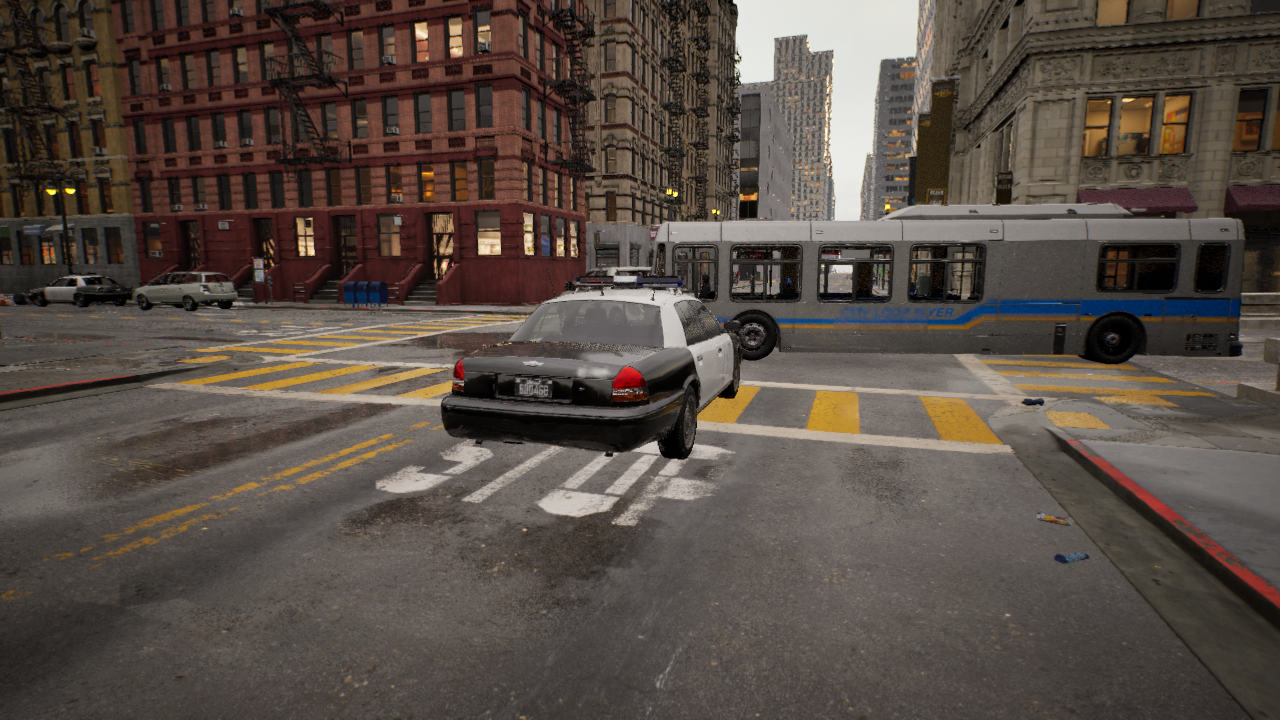
Venue: residential
Lighting: golden hour
Vehicle rig: sedan